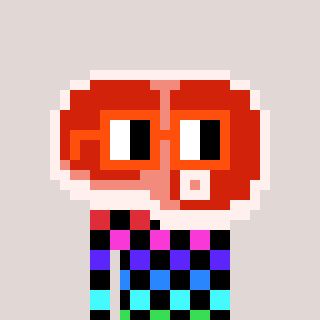
a pixel art character with square orange glasses, a steak-shaped head and a gunk-colored body on a warm background